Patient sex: M
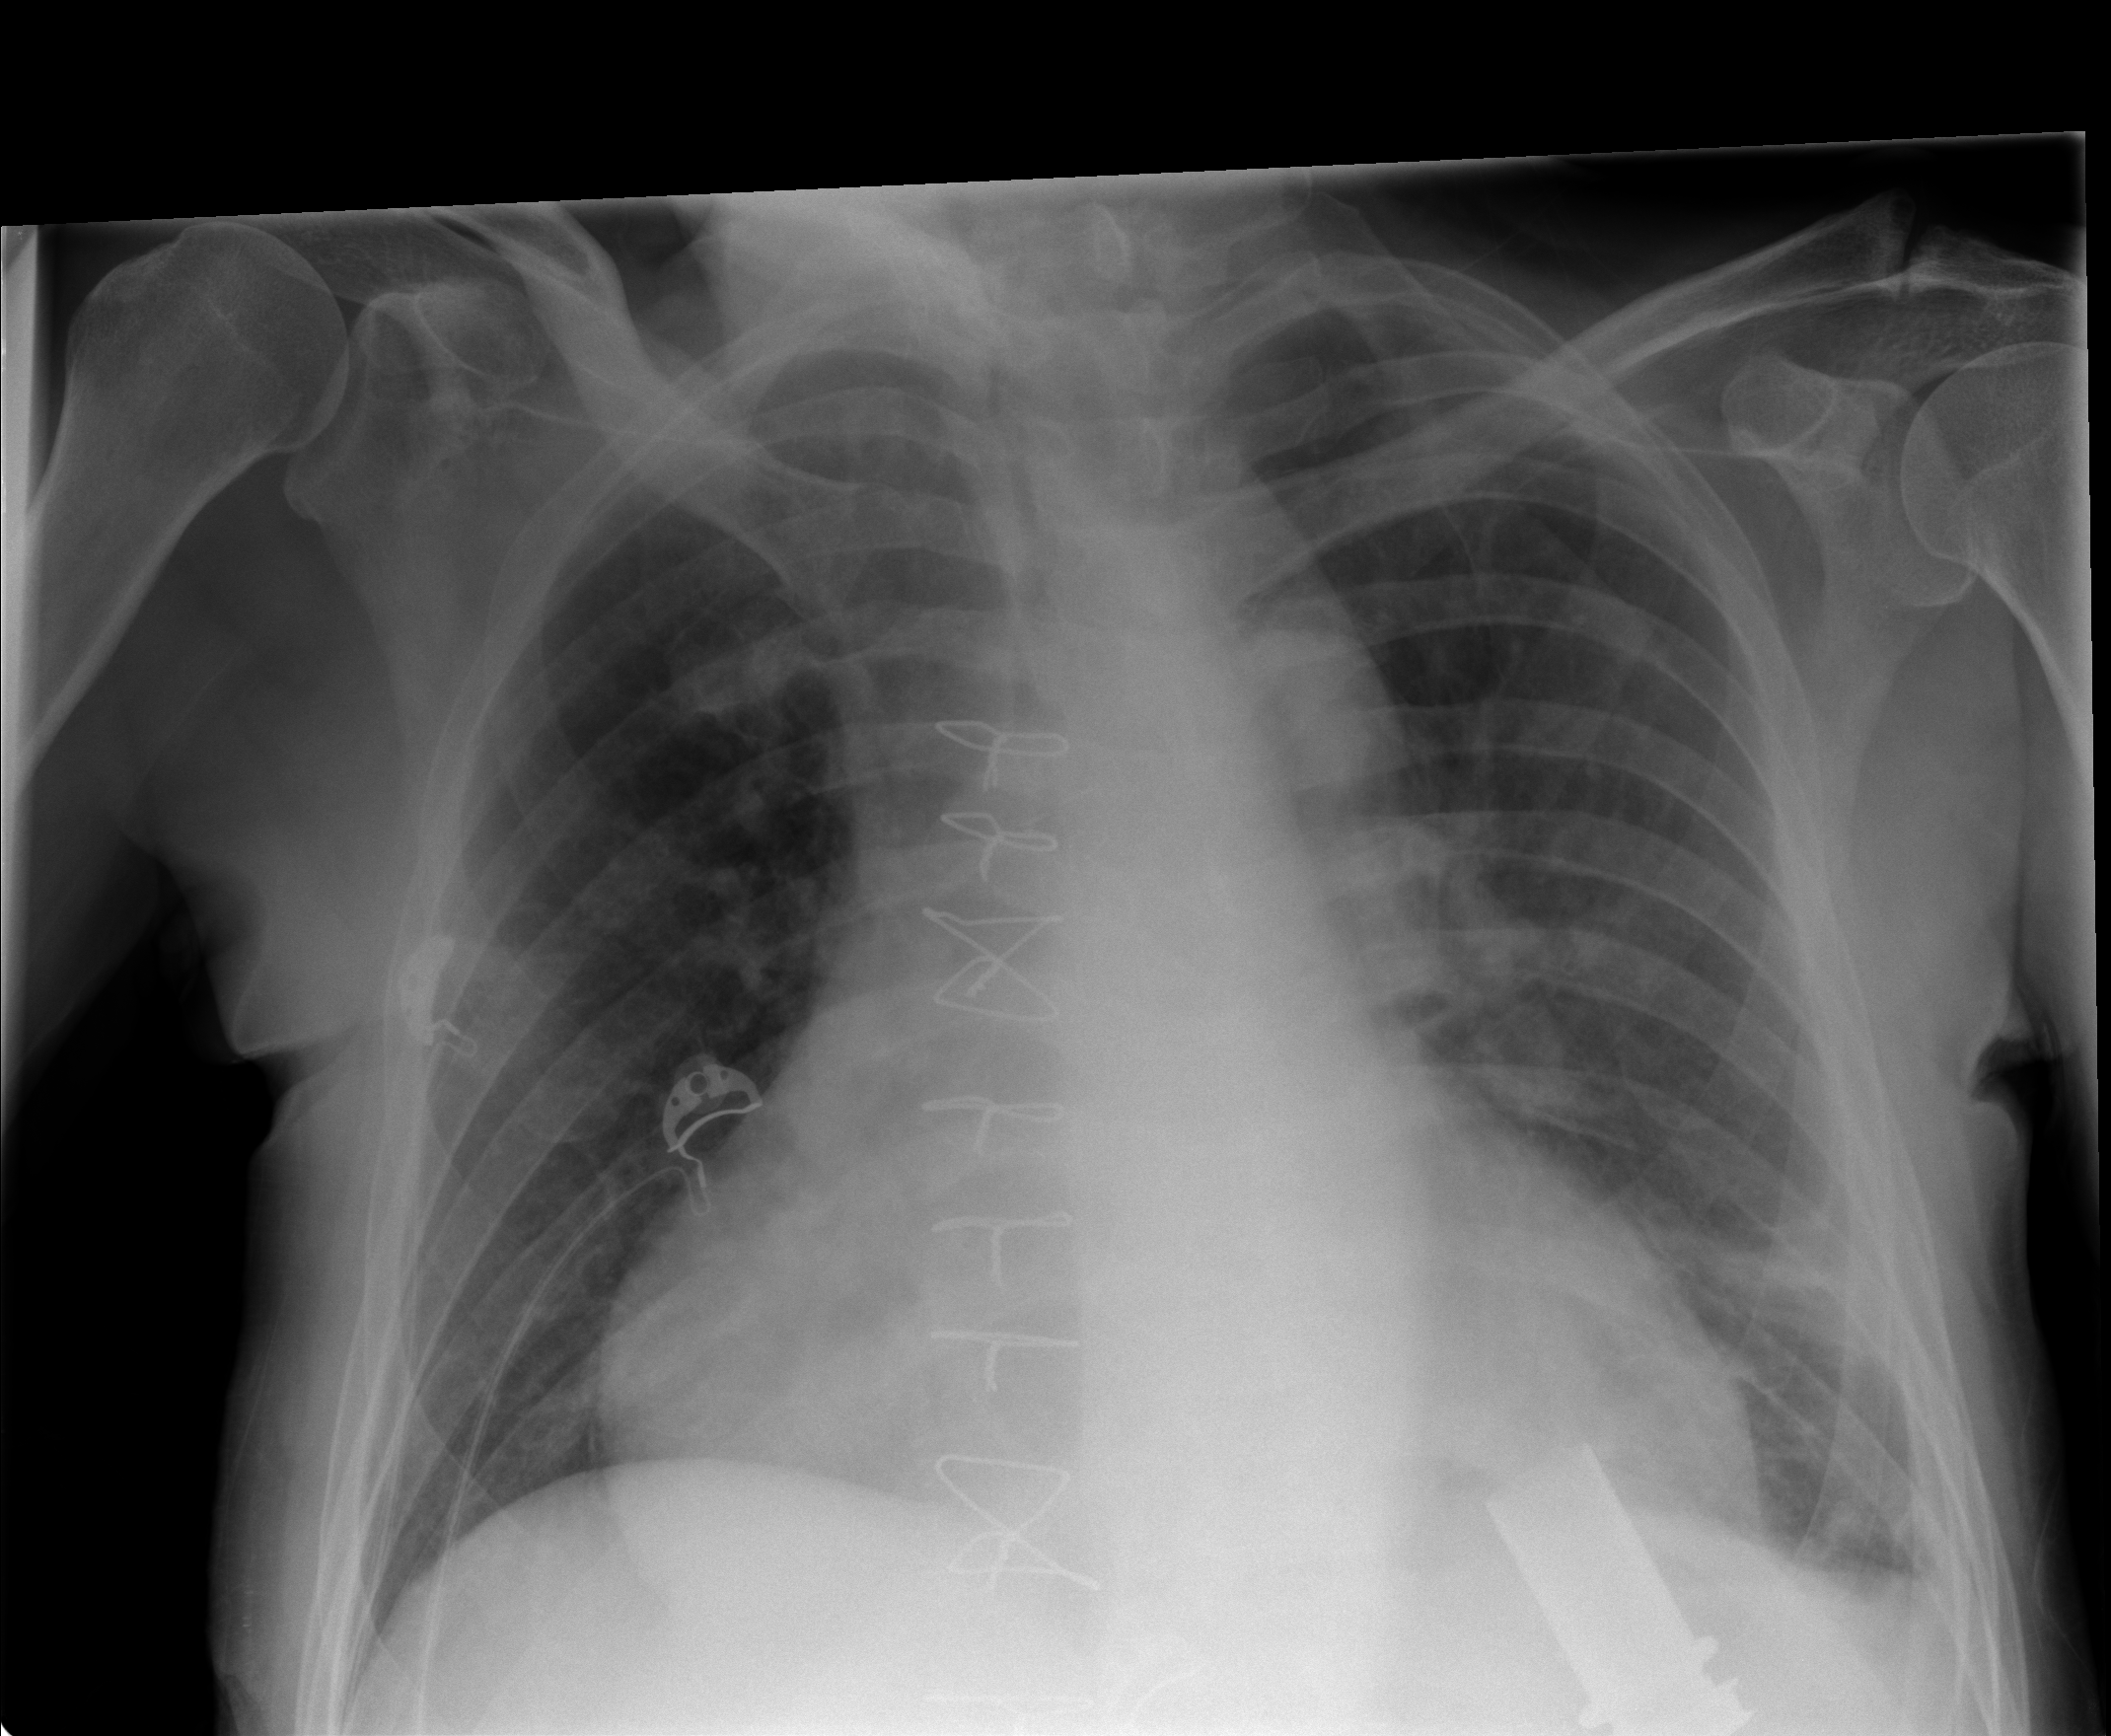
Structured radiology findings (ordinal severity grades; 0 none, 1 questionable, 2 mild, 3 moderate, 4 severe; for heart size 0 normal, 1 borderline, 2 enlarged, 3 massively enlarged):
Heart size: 3
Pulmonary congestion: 0
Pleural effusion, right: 0
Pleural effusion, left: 2
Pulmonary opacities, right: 0
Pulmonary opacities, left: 0
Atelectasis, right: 1
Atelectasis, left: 2